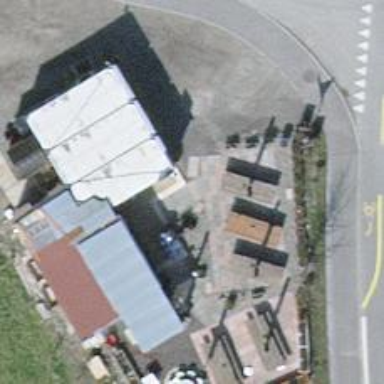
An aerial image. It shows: Restaurant.